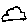
Label: cloud